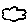
Label: cloud